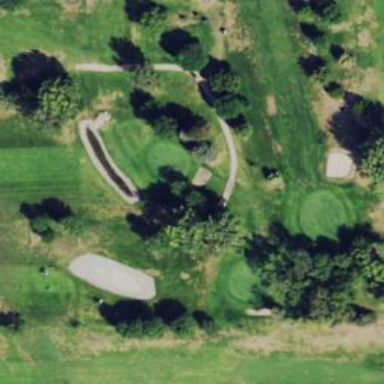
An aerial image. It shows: Golf hole.